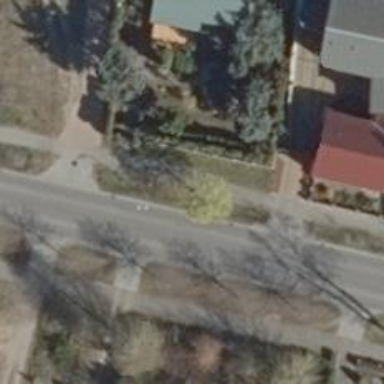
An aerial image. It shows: Avenue lined with broadleaved deciduous trees.